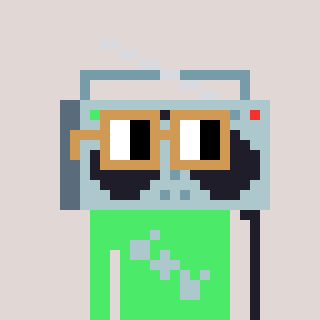
a pixel art character with square brown glasses, a boombox-shaped head and a teal-colored body on a warm background